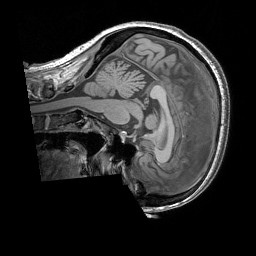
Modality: T1w
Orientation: sagittal
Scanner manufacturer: siemens
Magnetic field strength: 3 T
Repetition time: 1.83 s
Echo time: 0.00303 s